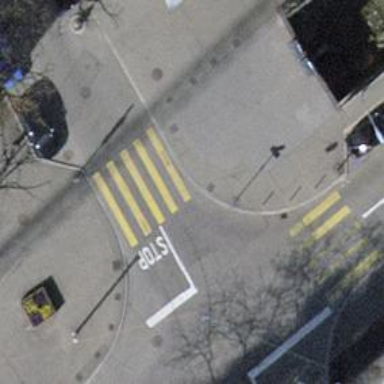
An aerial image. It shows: Paved footway with crossing.